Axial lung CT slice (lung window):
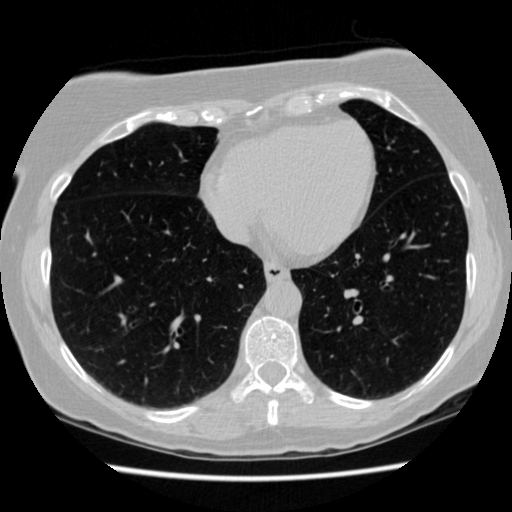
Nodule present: no